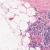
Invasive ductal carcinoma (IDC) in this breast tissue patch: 0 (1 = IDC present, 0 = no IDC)